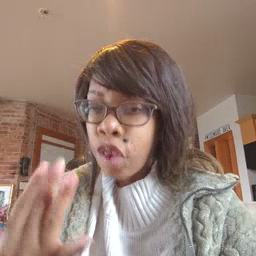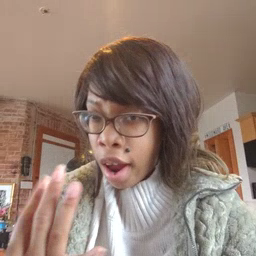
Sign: wait